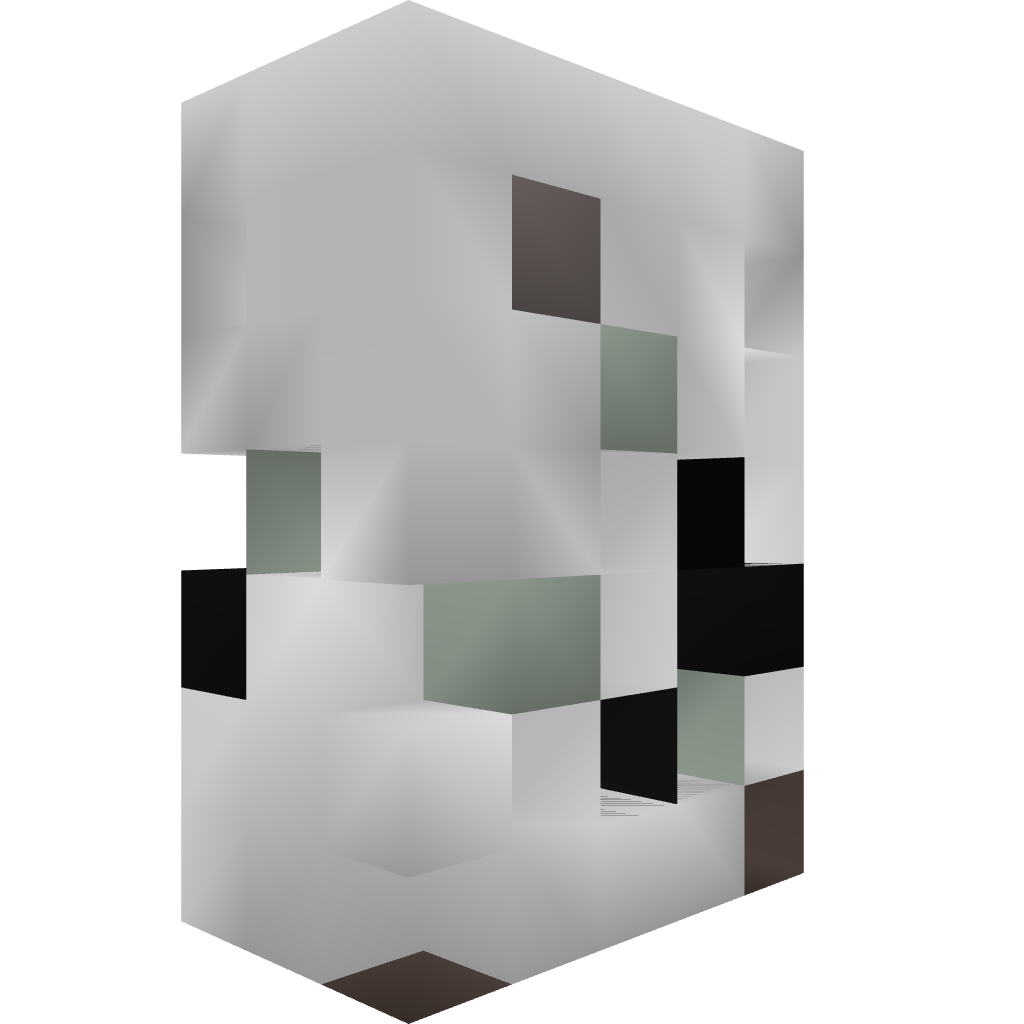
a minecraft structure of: Compact Stone Maker